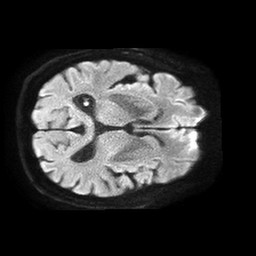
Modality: TRACE
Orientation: axial
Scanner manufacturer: philips
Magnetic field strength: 1.5 T
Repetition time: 4.6 s
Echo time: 0.08517 s